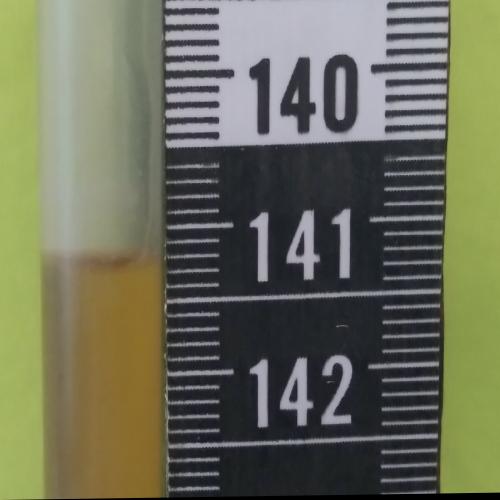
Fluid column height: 141.2 cm